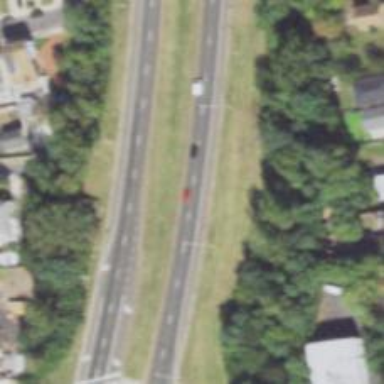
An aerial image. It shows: Expressway with asphalt surface classified as trunk highway.